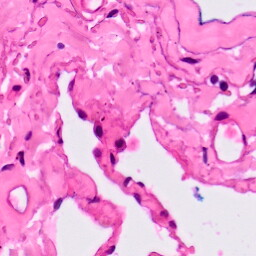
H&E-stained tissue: Lung